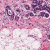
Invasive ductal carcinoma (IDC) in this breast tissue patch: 0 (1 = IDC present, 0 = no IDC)